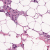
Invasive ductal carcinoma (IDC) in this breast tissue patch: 1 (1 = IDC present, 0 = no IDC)